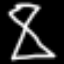
Label: hourglass